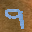
Label: 9